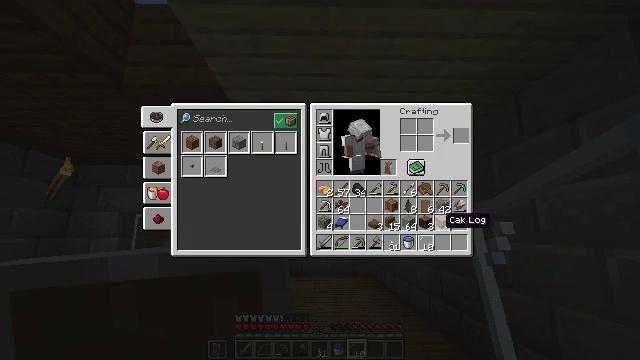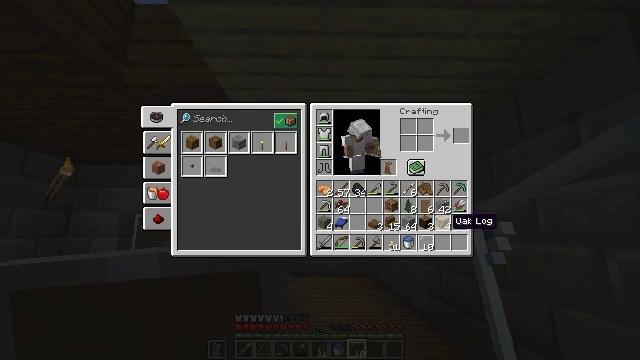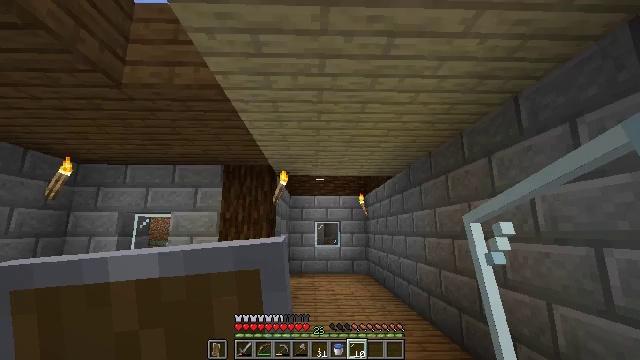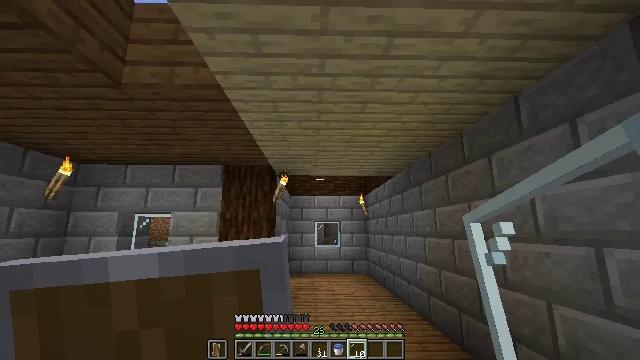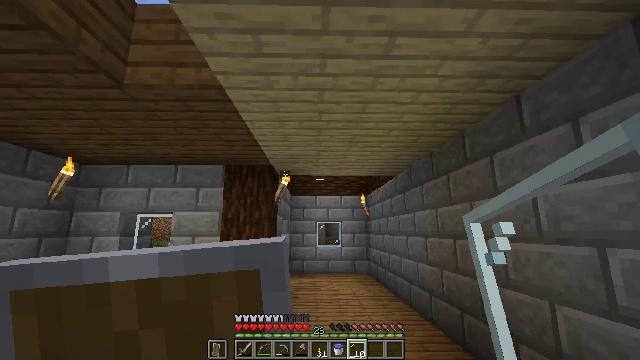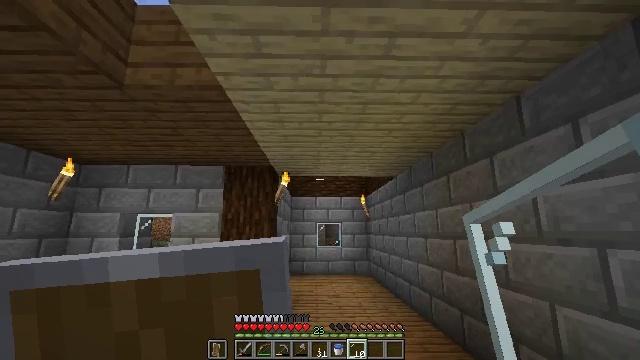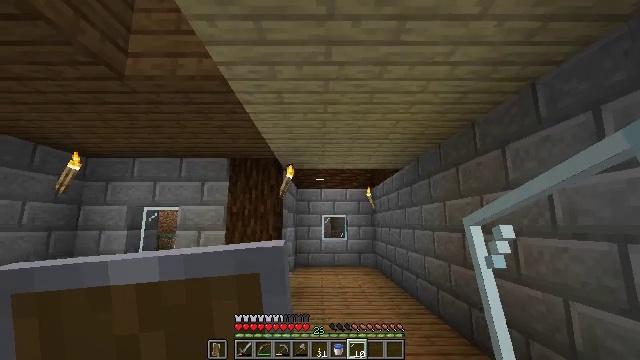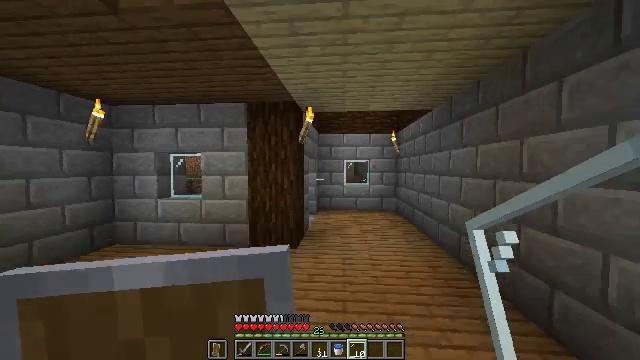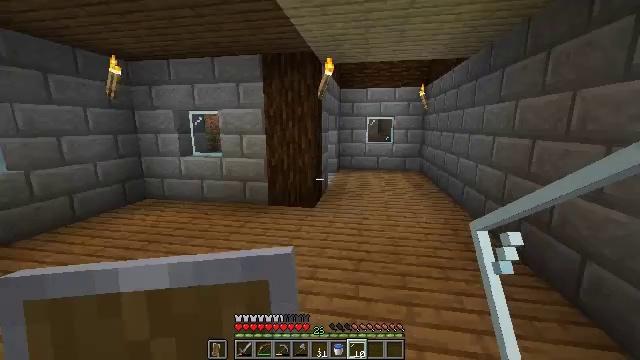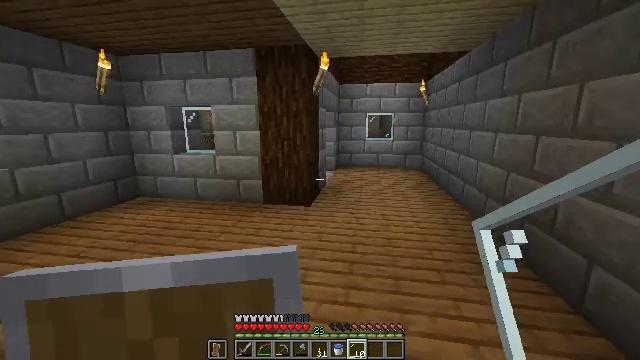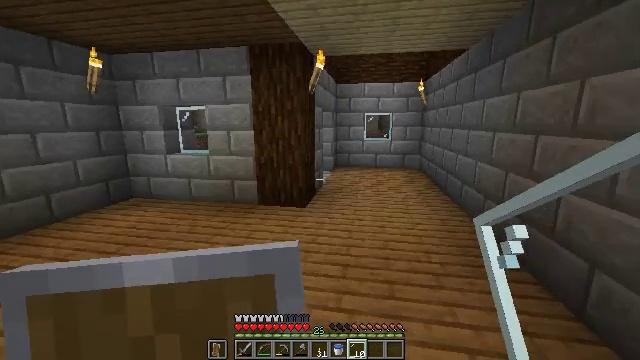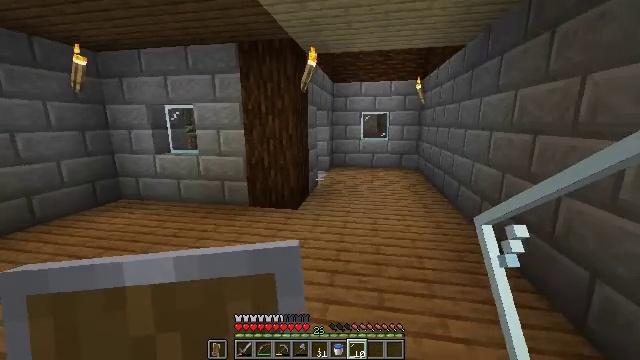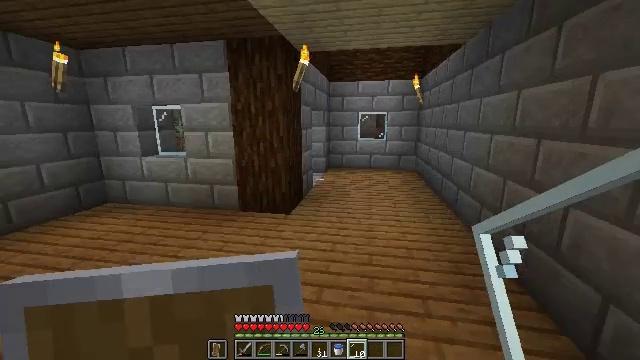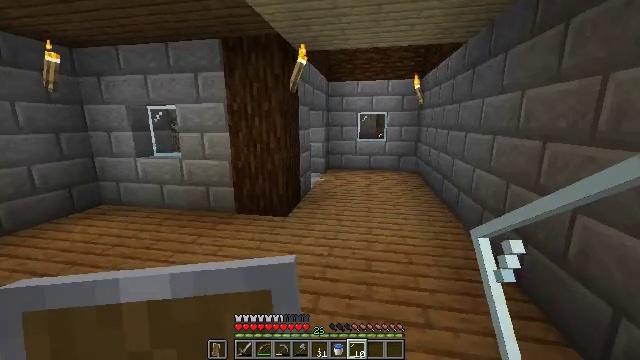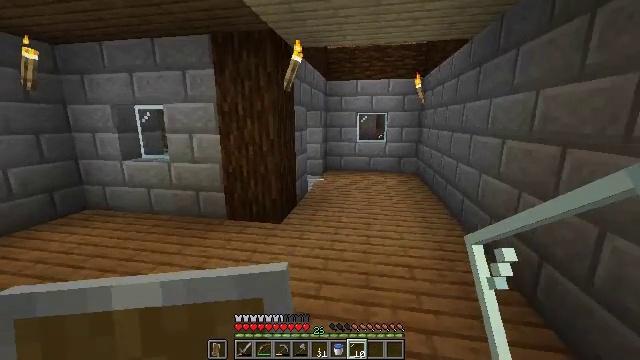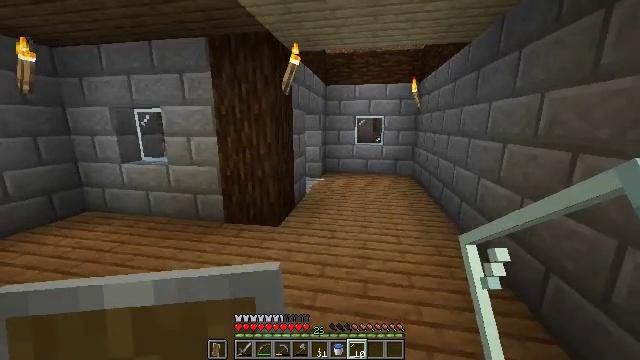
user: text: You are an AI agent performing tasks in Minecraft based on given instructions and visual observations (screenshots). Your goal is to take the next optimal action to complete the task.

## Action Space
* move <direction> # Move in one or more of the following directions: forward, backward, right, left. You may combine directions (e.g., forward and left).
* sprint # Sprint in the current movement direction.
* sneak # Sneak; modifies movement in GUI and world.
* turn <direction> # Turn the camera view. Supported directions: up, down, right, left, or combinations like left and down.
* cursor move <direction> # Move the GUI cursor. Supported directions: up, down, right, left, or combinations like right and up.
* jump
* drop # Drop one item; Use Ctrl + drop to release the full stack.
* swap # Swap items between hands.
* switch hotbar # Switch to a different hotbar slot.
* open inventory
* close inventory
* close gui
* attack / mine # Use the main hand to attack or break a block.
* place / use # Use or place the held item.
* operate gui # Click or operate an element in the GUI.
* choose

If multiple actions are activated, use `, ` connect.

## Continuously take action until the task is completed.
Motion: motion action
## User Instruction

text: Retrieve the stone bricks from an old building.
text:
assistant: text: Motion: cursor move right
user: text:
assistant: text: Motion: no_op
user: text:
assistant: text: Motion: no_op
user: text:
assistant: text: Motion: no_op
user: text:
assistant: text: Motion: no_op
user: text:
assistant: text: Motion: move forward, turn left and down
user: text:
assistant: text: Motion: move forward and move right, turn left and down
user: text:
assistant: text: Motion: move forward and move right, turn left and down
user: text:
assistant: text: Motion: move forward and move right
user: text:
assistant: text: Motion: move forward and move right
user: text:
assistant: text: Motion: move forward and move right
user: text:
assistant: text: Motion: move forward
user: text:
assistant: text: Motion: move forward
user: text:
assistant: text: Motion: move forward, sprint
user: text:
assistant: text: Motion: move forward, sprint
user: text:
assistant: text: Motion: move forward, sprint
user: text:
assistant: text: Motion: move forward, turn right
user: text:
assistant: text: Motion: move forward and move right
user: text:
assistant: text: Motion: move forward and move right
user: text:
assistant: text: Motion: move forward and move right, turn left
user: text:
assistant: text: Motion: move forward
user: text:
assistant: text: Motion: move forward, turn left
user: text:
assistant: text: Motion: move forward
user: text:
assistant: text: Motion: move forward
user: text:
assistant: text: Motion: move forward
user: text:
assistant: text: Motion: move forward
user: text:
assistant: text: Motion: move forward and move right, turn left
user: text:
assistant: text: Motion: move forward and move right, turn left
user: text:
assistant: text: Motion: move forward and move right, turn left and down
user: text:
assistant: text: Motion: move forward and move right, turn left and down